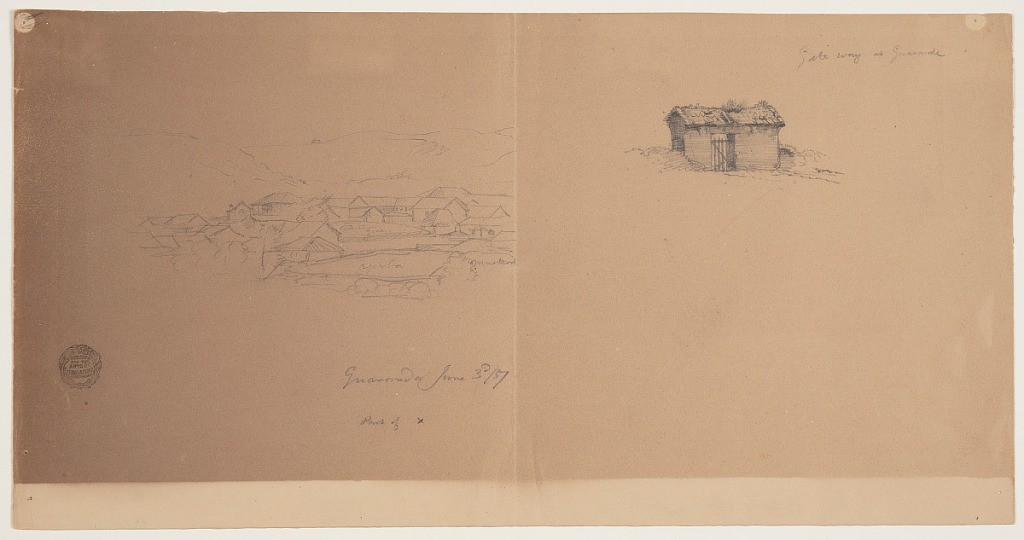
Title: Gateway and Partial View of Guaranda, Ecuador
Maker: Frederic Edwin Church, American, 1826–1900
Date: June 3, 1857
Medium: Graphite on tan wove paper
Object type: Drawing
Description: Architecture and landscape sketch showing the gateway and partial view of Guaranda in Ecuador. At upper right, a rustic masonry gateway with a tiled, gabled roof and a lath gate is shown flanked by bushes beside a road. At center left, a partial panoramic view of Guaranda is included. Numerous gabled buildings are shown around fields of crops, with what appears to be a church in the middle distance at left. A range of hills in the background forms a rolling horizon with one house perched on the ridge at upper center.